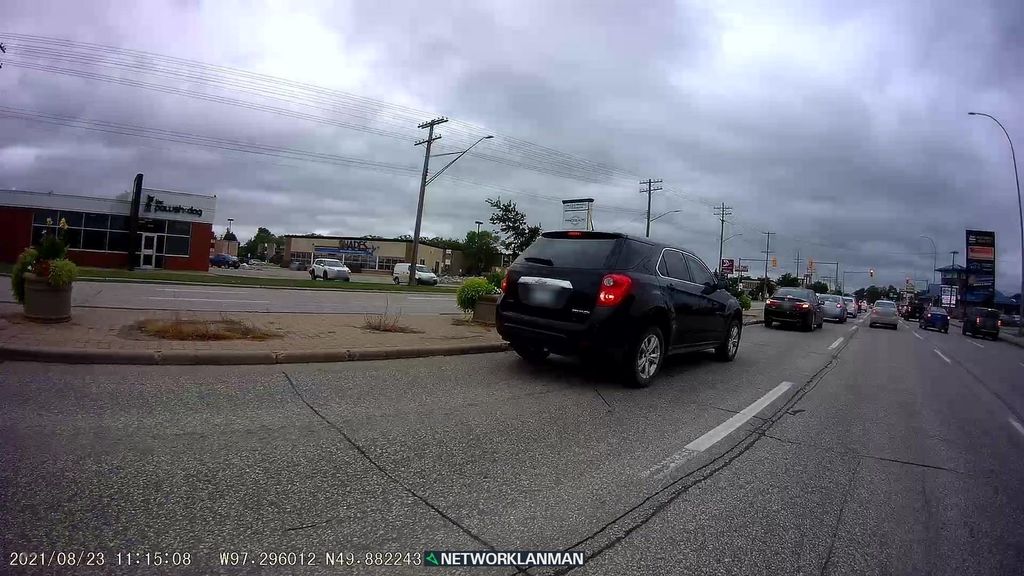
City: winnipeg